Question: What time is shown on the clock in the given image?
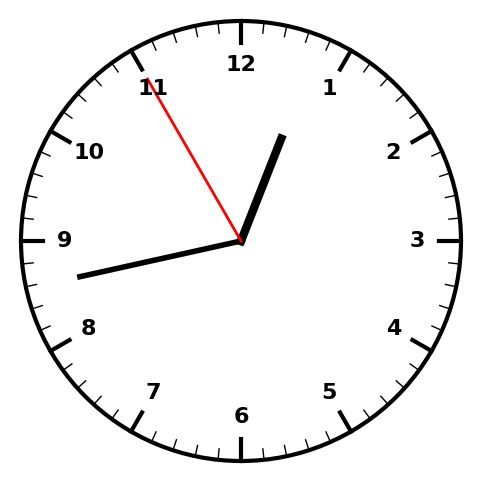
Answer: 12:42:55